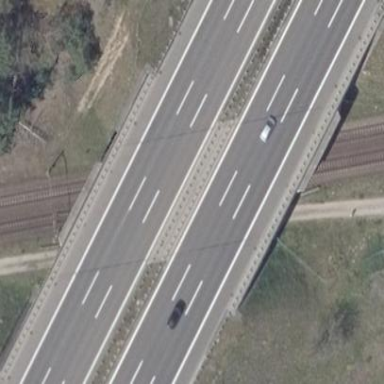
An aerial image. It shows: Bridge with beam structure.